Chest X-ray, PA view. Patient: 46 years old, sex F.
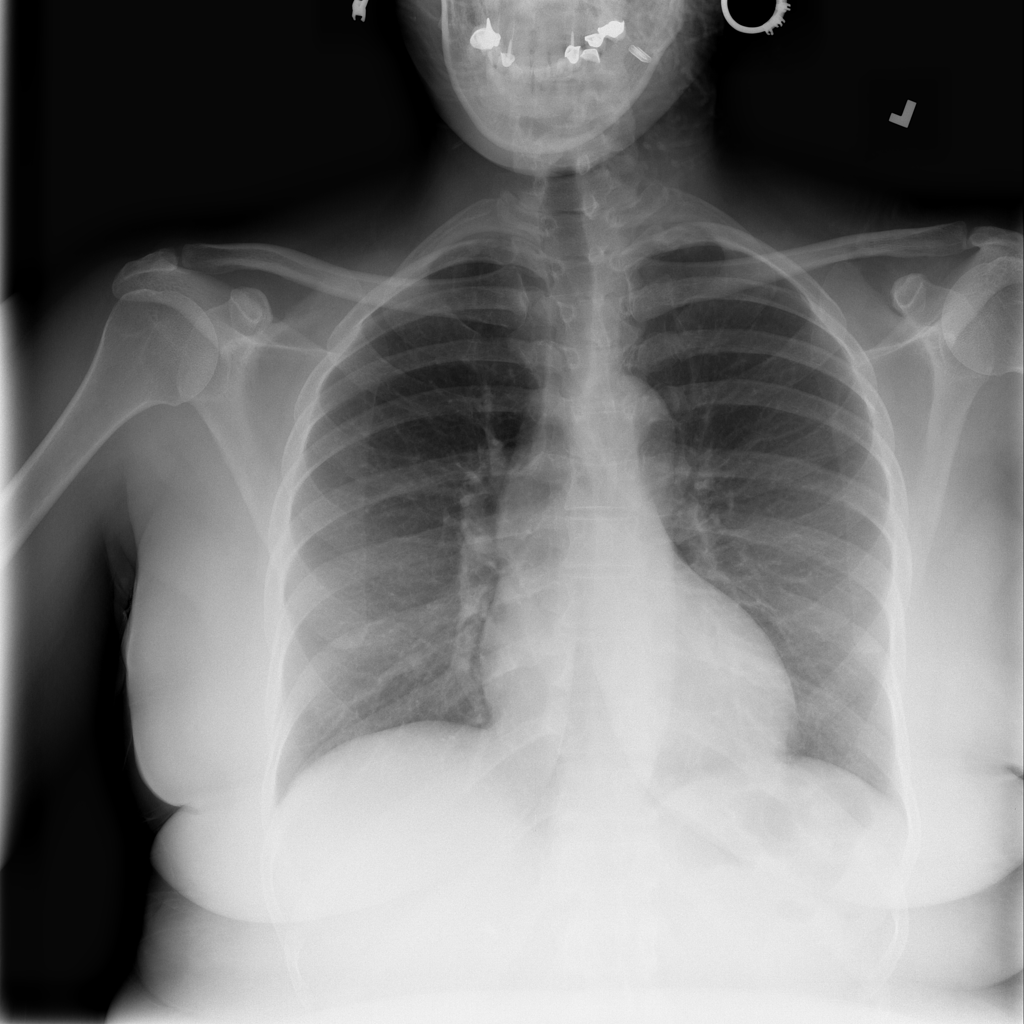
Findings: No Finding